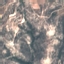
Land use / land cover class: HerbaceousVegetation